【题型】填空题　【知识点】解析几何　【难度】medium
如图，点$F_1,F_2$是椭圆$C$:$\dfrac{x^2}{a^2}+\dfrac{y^2}{b^2}=1$（$a>b>0$）的左、右焦点，$A,B$是$C$上两点，$\overrightarrow{F_1A}=2\overrightarrow{F_2B}$，且$\angle AF_2=\dfrac{\pi}{3}$，则$C$的离心率为\underline{\quad}.

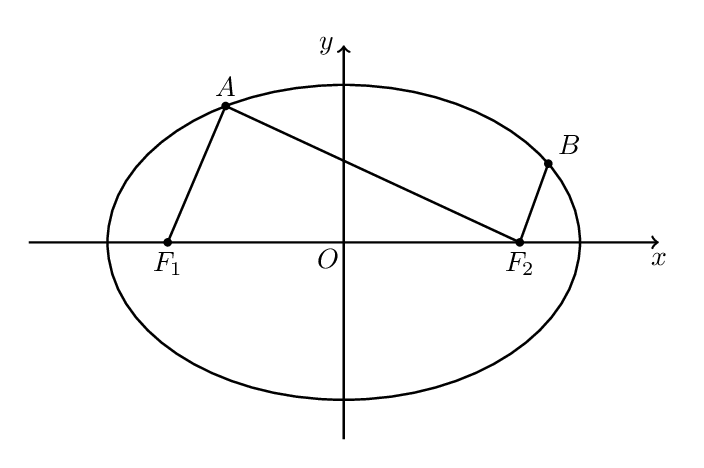
【解答】
\textbf{【答案】}$\dfrac{\sqrt{21}}{9}$/$\dfrac{1}{9}\sqrt{21}$

\vspace{0.3cm}
\textbf{【分析】}延长$AF_1$交$C$于另一点$P$，连接$PF_2$，设$|PF_1|=m$，再根据椭圆定义得到其他长度，利用余弦定理得$m=\dfrac{5a}{9}$，最后再次使用余弦定理即可得到关于$a,c$的齐次方程，解出即可.

\vspace{0.3cm}
\textbf{【详解】}如图，延长$AF_1$交$C$于另一点$P$，连接$PF_2$，由椭圆的对称性，得$\overrightarrow{PF_1}=\overrightarrow{F_2B}$.

设$|PF_1|=m$，则$|AF_1|=2m$,$|AF_2|=2a-2m$,$|PF_2|=2a-m$.

在$\triangle APF_2$中，利用余弦定理得$|PF_2|^2=|AP|^2+|AF_2|^2-|AP|\cdot|AF_2|$，

即$(2a-m)^2=9m^2+(2a-2m)^2-3m(2a-2m)$，解得$m=\dfrac{5a}{9}$，

所以$|AF_1|=\dfrac{10a}{9}$,$|AF_2|=\dfrac{8a}{9}$.

在$\triangle AF_1F_2$中，利用余弦定理得$|F_1F_2|^2=|AF_1|^2+|AF_2|^2-|AF_1|\cdot|AF_2|$，

即$4c^2=\left(\dfrac{10a}{9}\right)^2+\left(\dfrac{8a}{9}\right)^2-\dfrac{8a}{9}\times\dfrac{10a}{9}$，化简得$27c^2=7a^2$，

所以$C$的离心率$e=\dfrac{c}{a}=\dfrac{\sqrt{21}}{9}$.

故答案为：$\dfrac{\sqrt{21}}{9}$.

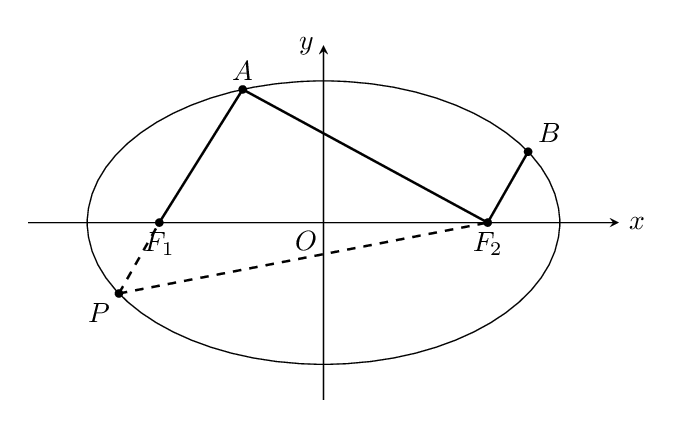